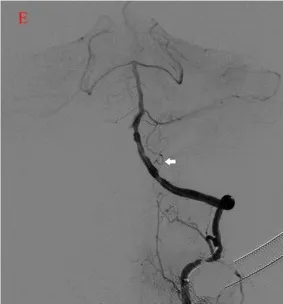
(E) Control run after the deployment of Enterprise stent showing the patency of the left VA and PICA (arrow).
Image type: radiology (ultrasound)